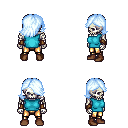
a pixel art fantasy rpg character, male body template, skeleton, teal sleeveless shirt, gold greaves, white cyan swoop hairstyle, cloth bracers, brown shoes, four views (front, back, left, right), 2x2 character sprite sheet, small pixel art, hard edges, no anti-aliasing